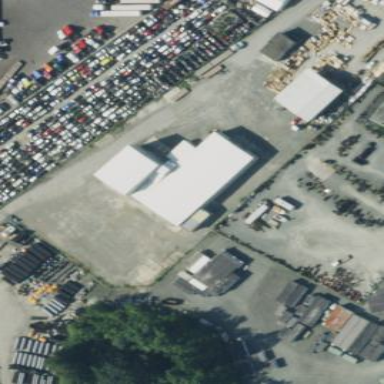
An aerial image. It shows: Industrial building.